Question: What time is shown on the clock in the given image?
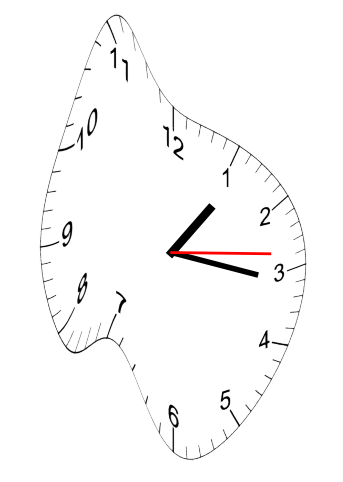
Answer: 01:16:14